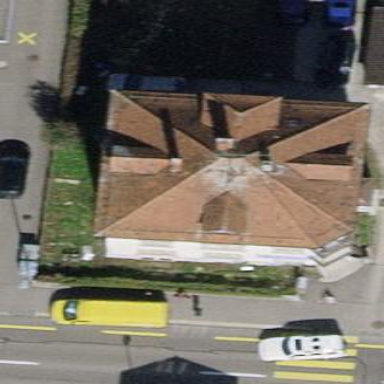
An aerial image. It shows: Pyramidal-shaped roof of apartment building.